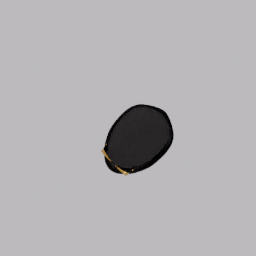
Label: people